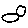
Label: bird